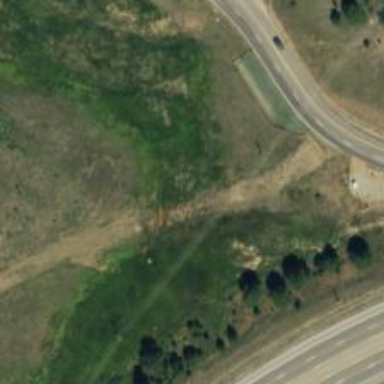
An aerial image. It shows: Culvert tunnel.